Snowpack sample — Snodgrass Mountain, Crested Butte, Colorado (2/4/25, 12:06 PM MST)
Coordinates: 38.923, -106.968
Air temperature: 35 °F
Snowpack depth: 80 cm
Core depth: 50 cm
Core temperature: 30.2 °F
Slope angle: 14°, slope face: 78°
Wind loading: low
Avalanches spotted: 0
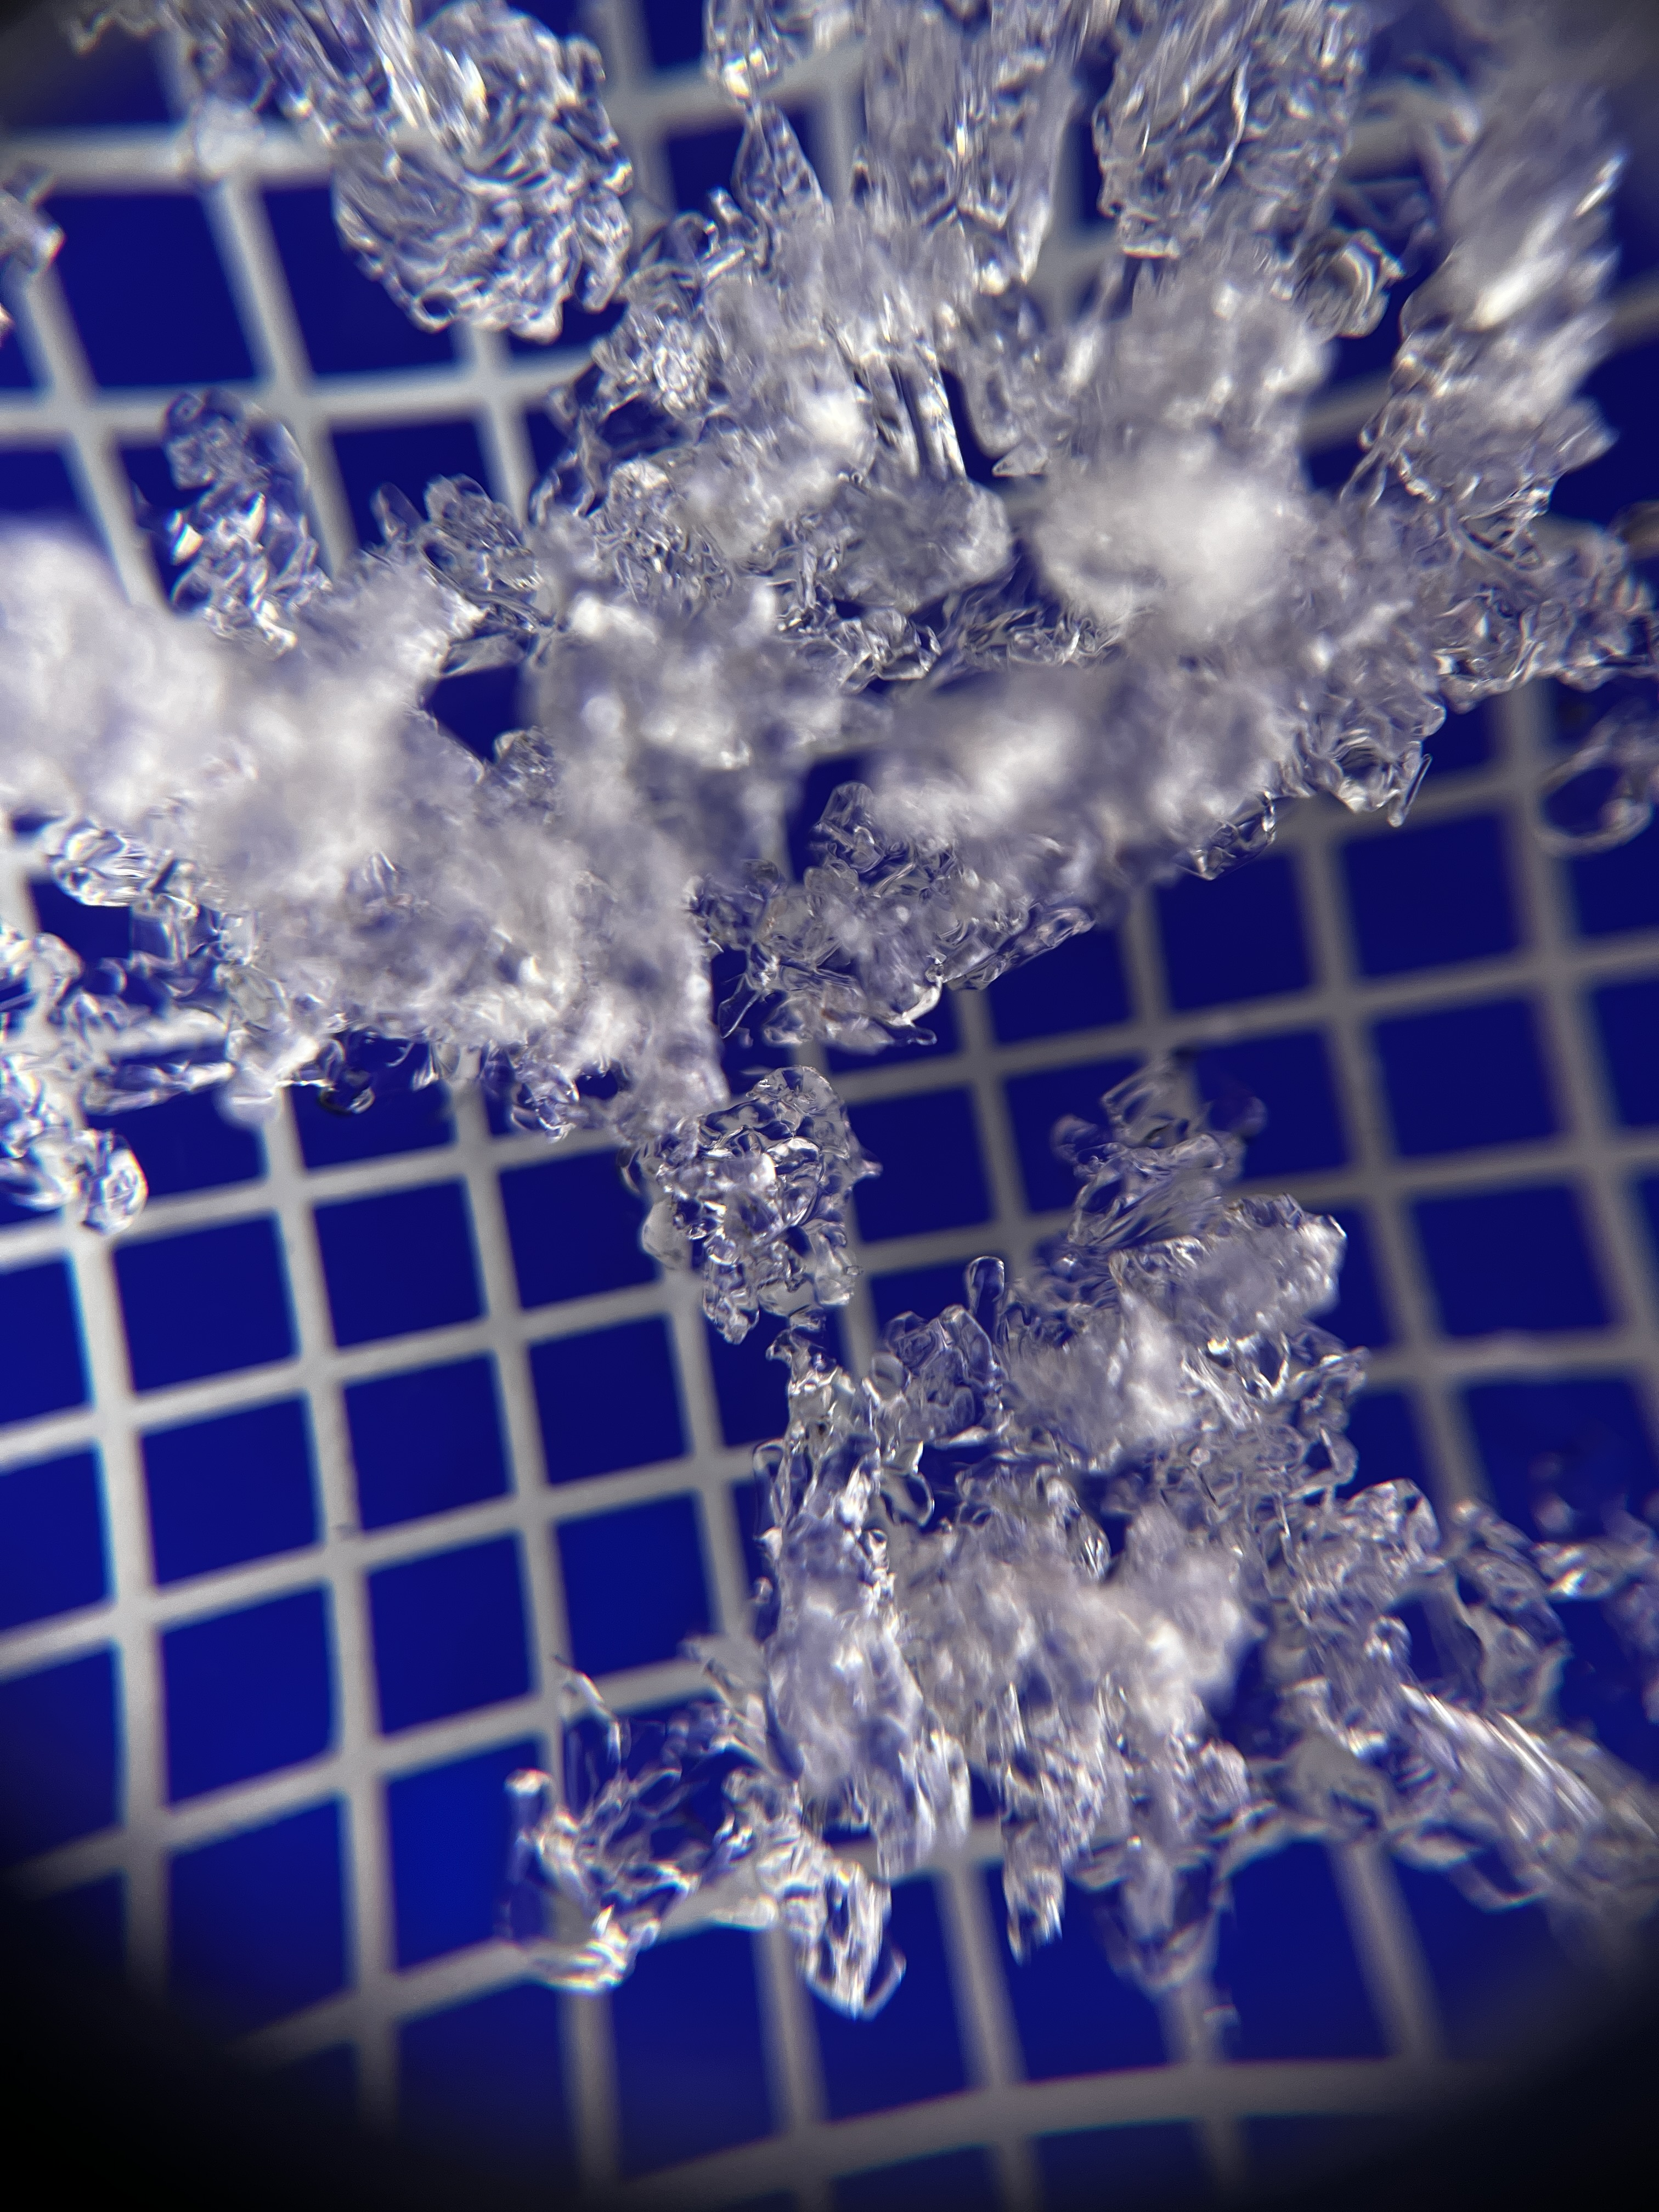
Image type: magnified_profile
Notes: No avalanches nearby, unusually warm weather for the last month reported by residents, Collected 25 yards from treeline